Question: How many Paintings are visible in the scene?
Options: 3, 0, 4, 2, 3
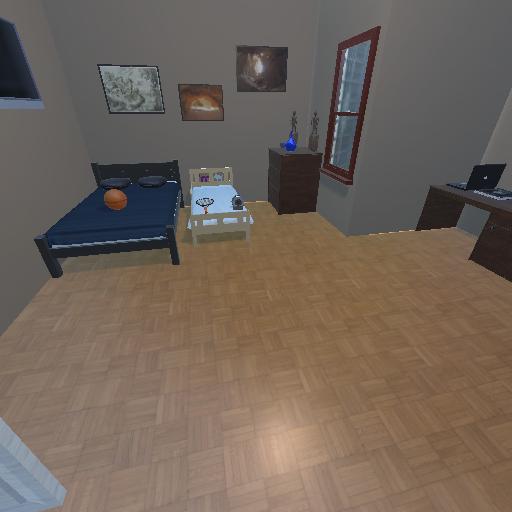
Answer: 3